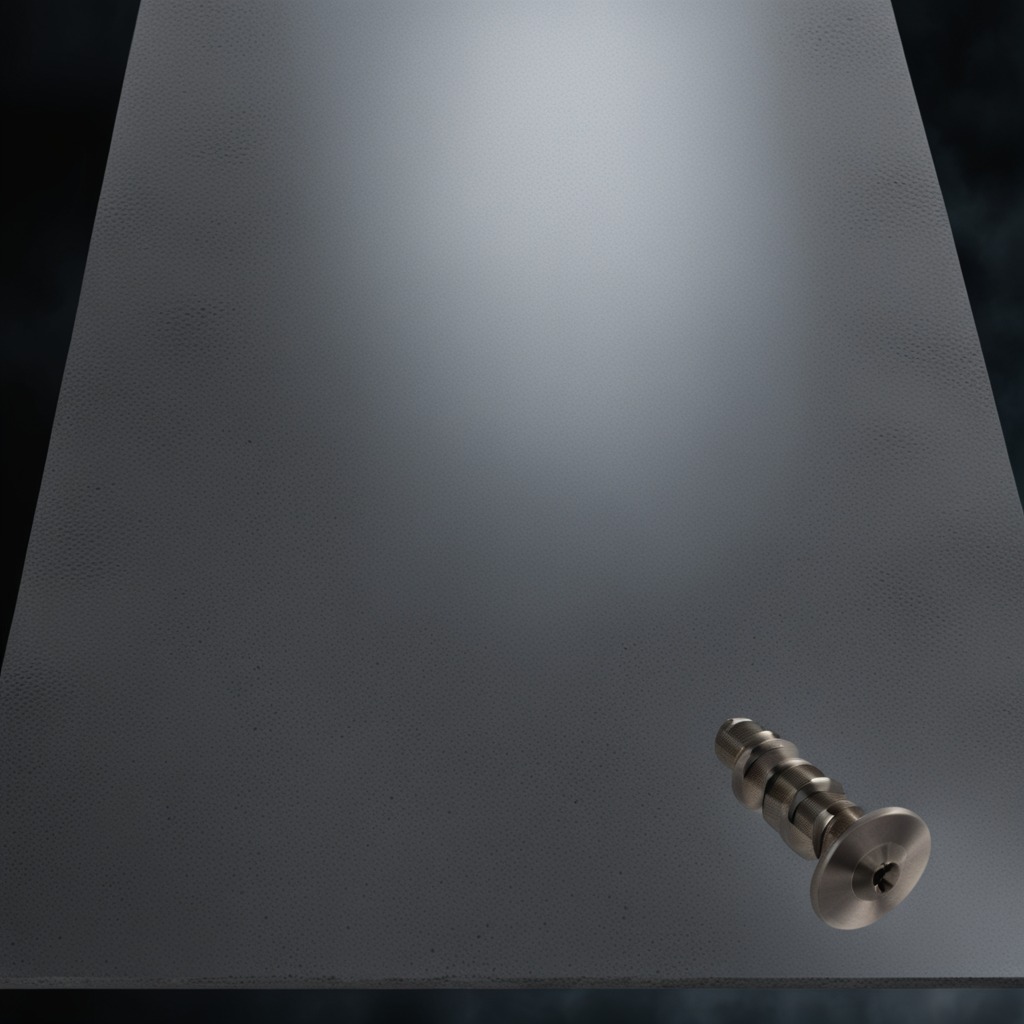
A metal screw is lying on a clean granite table inside a workshop at night dim ambient light soft shadows worn but